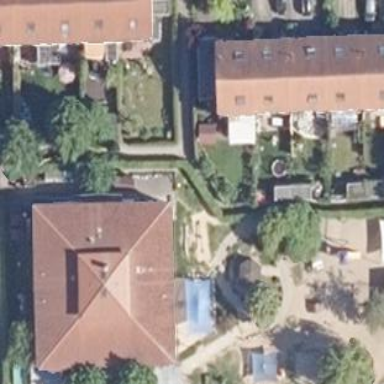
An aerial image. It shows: Kindergarten building.